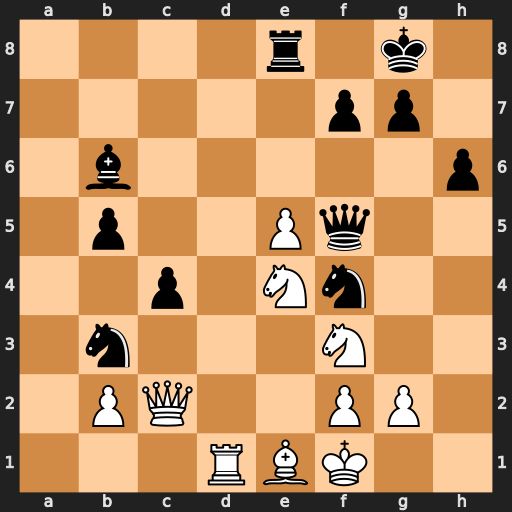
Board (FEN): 4r1k1/5pp1/1b5p/1p2Pq2/2p1Nn2/1n3N2/1PQ2PP1/3RBK2
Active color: w
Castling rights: -
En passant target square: -
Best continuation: Nf6+ Qxf6 exf6